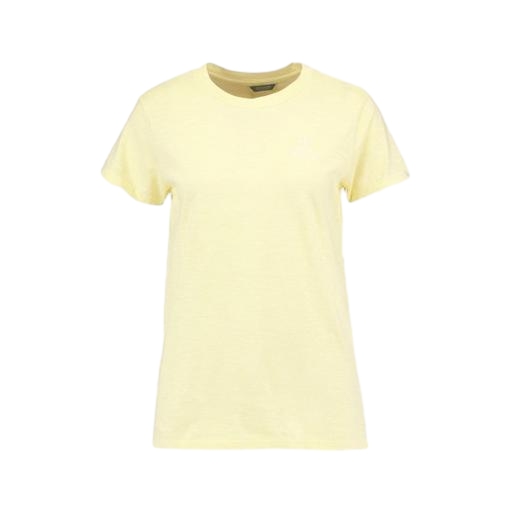
yellow iconic women's round neck t-shirt, yellow jersey tee, light yellow tee, white background